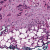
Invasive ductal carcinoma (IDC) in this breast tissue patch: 0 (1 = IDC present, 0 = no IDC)